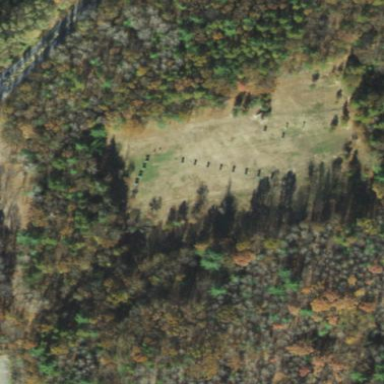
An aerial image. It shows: Archery pitch for leisure sports activities.